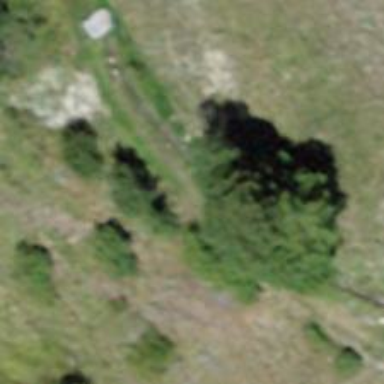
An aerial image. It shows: Unpaved path.